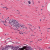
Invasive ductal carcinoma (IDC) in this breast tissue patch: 1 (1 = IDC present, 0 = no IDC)